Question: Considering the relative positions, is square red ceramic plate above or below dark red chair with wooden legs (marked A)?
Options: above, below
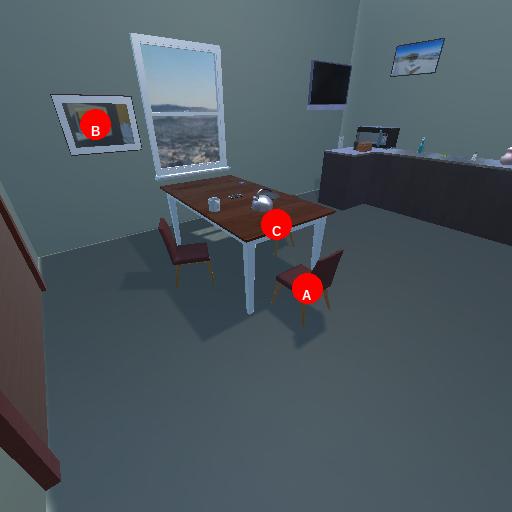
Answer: above